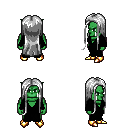
a pixel art fantasy rpg character, male body template, orc, green skin, black robe, gold greaves, white extra-long hairstyle, gold boots, four views (front, back, left, right), 2x2 character sprite sheet, small pixel art, hard edges, no anti-aliasing